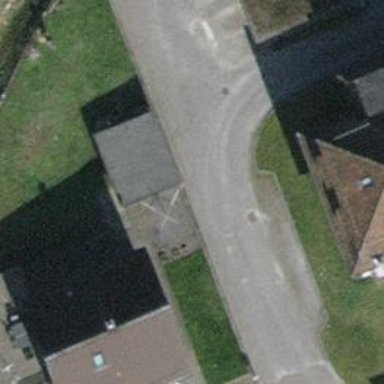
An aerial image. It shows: Residential road with pebblestone surface.